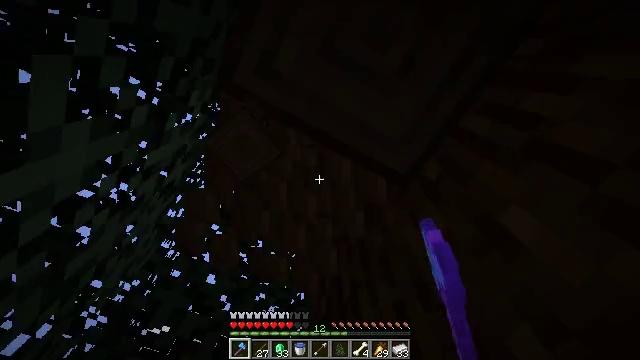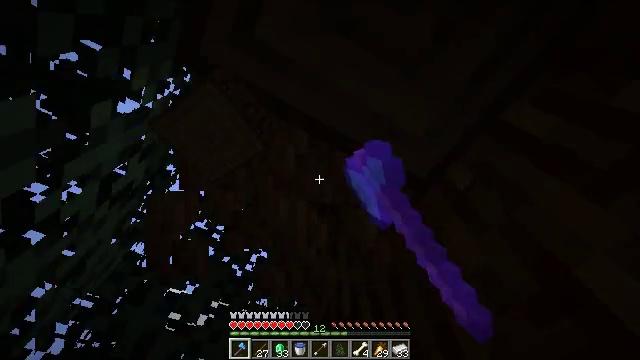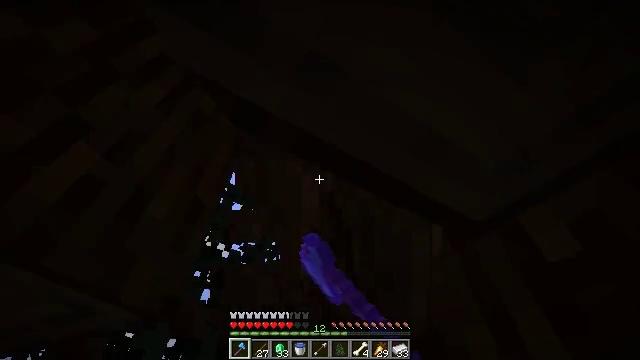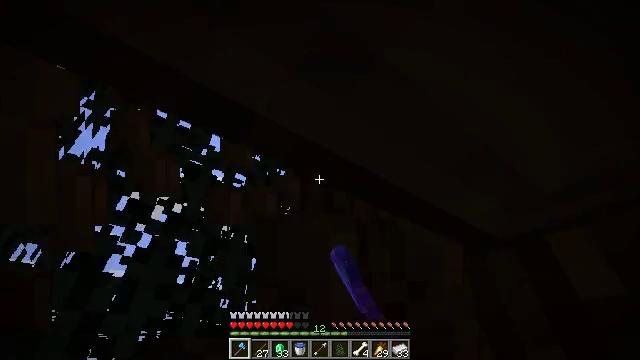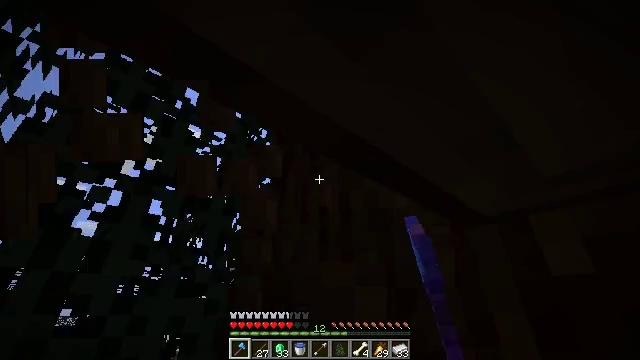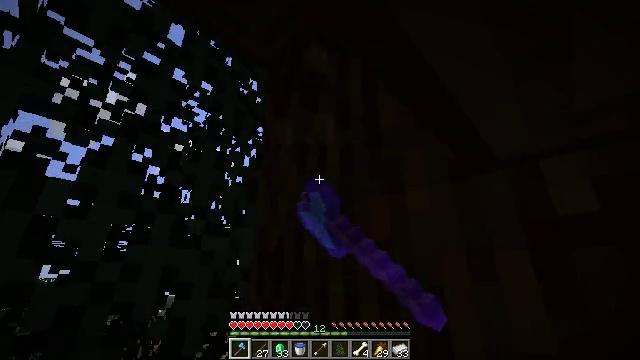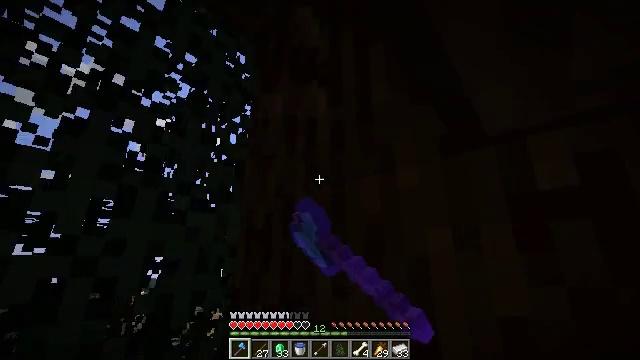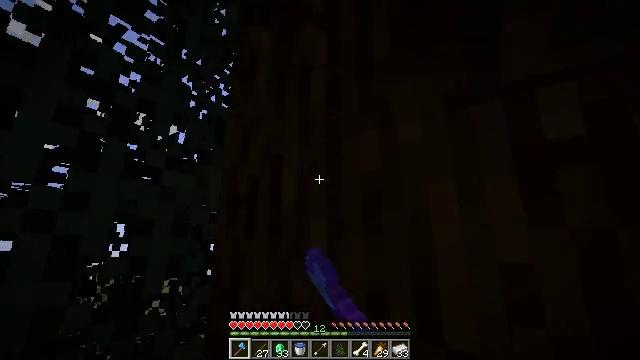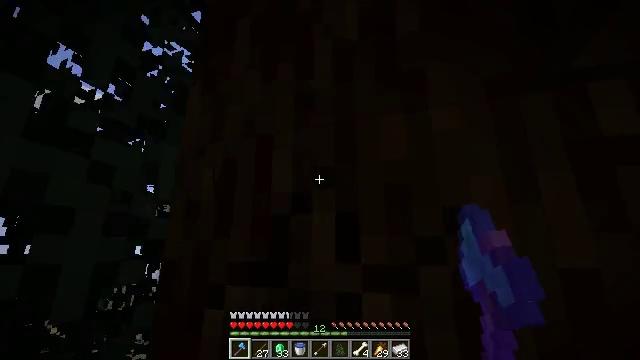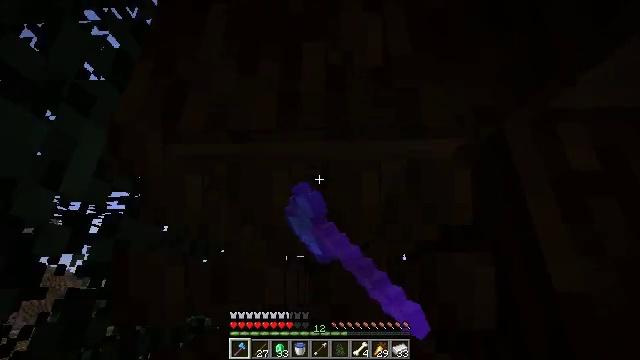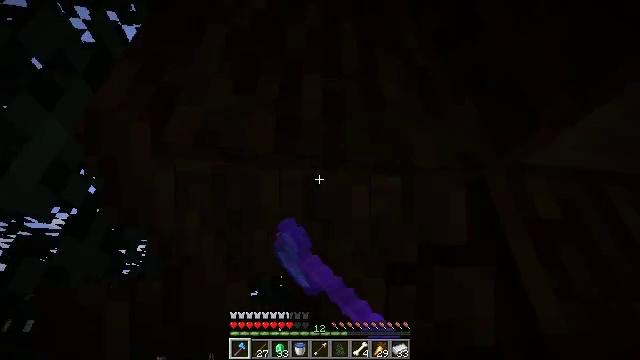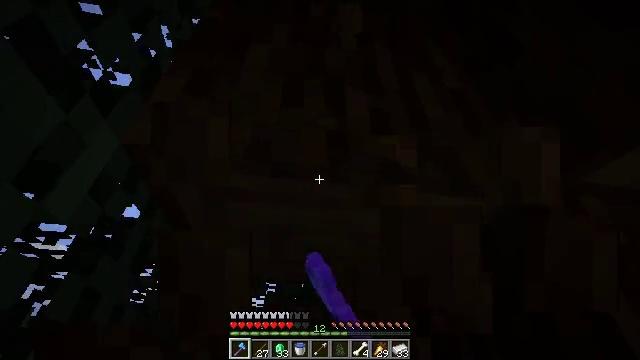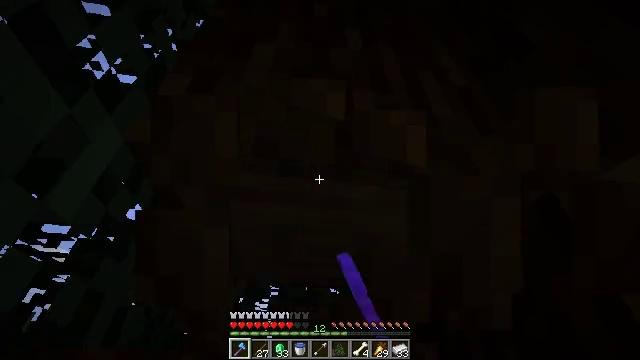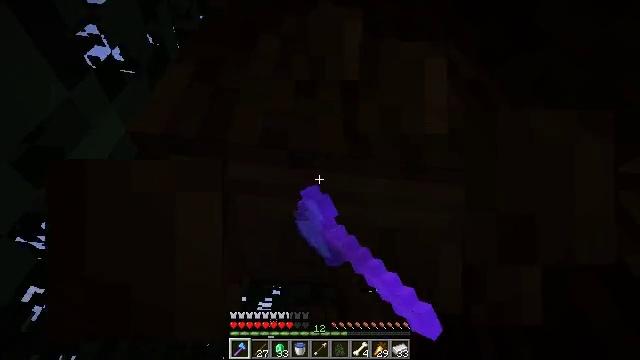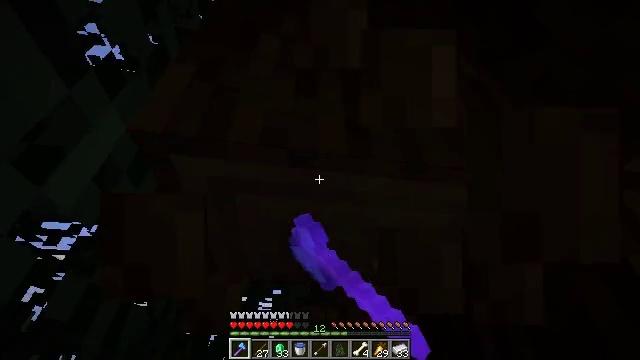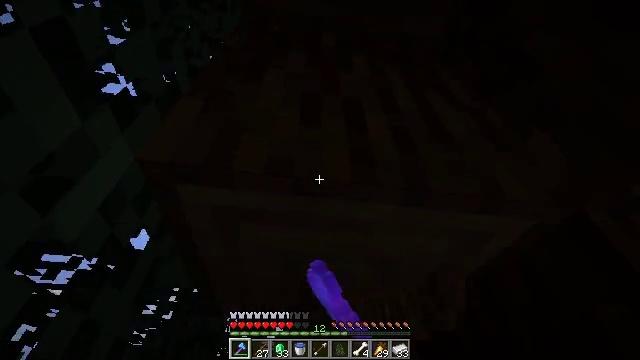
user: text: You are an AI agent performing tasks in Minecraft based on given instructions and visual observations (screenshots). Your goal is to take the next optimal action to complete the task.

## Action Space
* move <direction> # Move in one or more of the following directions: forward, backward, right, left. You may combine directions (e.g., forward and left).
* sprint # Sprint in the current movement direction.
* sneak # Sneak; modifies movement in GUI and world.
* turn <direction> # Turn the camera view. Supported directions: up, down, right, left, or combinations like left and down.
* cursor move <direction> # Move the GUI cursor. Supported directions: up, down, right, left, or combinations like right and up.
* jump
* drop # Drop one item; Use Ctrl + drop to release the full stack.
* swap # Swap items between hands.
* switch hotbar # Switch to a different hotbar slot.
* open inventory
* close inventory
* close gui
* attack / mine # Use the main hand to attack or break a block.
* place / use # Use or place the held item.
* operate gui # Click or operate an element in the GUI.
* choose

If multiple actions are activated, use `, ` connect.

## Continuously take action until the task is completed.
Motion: motion action
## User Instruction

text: Harvest the spruce log from a tree trunk.
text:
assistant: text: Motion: move forward and move left, turn right and down, attack / mine, jump
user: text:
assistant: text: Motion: move forward and move left, turn right and down, attack / mine, jump
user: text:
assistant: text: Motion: move forward and move left, turn right and down, attack / mine, jump
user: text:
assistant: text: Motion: move forward and move left, turn right and down, attack / mine
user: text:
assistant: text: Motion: move forward and move left, turn right and down, attack / mine
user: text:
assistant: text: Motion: move forward and move left, turn right and down, attack / mine
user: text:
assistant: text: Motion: move forward and move left, turn right and down, attack / mine
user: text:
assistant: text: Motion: move forward and move left, turn right, attack / mine
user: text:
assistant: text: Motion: move forward and move left, turn right and up, attack / mine
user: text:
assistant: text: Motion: move left, turn right and up, attack / mine
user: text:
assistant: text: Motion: turn right and up, attack / mine
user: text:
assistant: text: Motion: attack / mine
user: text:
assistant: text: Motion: attack / mine
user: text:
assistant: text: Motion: attack / mine
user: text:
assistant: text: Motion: turn up, attack / mine
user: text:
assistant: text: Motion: turn right and up, attack / mine
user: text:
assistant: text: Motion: turn right and up, attack / mine
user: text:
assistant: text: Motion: turn right and up, attack / mine
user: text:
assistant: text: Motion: turn right and up, attack / mine
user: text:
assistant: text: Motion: attack / mine
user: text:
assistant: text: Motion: attack / mine
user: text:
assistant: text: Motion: turn up, attack / mine
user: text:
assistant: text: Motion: attack / mine
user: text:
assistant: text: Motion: attack / mine
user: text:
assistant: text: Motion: move forward, turn down, attack / mine
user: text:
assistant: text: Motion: move forward and move left, turn left and down, attack / mine, jump
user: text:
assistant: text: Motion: move forward and move left, turn down, attack / mine, jump
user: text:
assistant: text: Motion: move forward and move left, turn right and down, attack / mine, jump
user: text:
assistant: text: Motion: move forward and move left, turn right and down, attack / mine, jump
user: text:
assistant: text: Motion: move forward and move left, turn right and down, attack / mine, jump